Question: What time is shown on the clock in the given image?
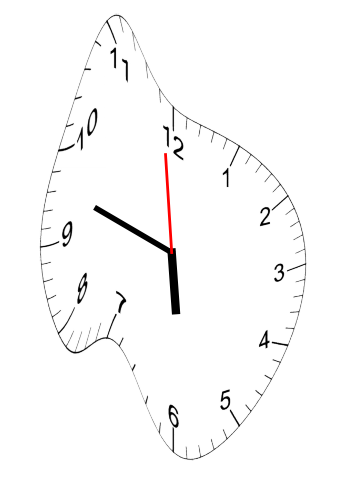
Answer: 05:47:59